Question: i am trying to import action bar sherlock i downloaded the project and i am following <URL> As per the screen shot in site i attache my screen too but after selecting root directory it is asking me to select atleast one project why? Help will be thank ful...
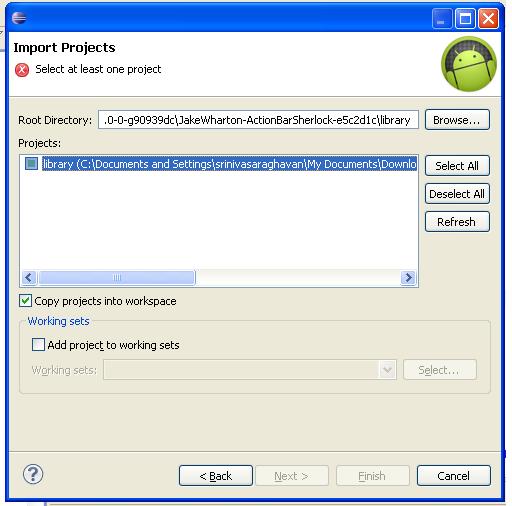
Answer: As a directory can contain more than one project, eclipse offers a dialog where you can choose which project you want to import.
Actionbarsherlock contains, as far as I remember, a library and an example folder. The library folder is the one you want to import.
So simply select the library project and then link that one to the project you want to use it in. (you can of course also rename the project in eclipse after importing it, as "library" isn't really descriptive.